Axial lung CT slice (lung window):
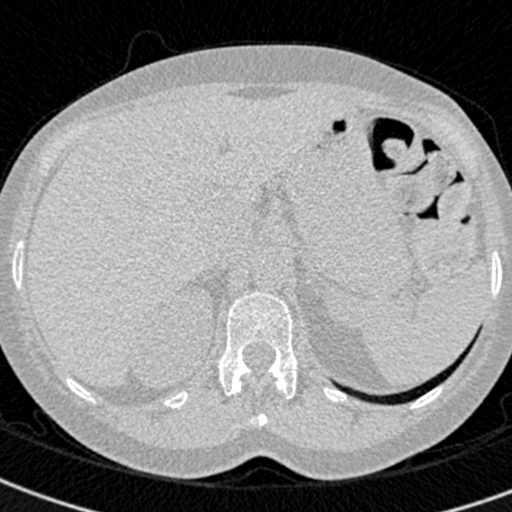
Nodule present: no